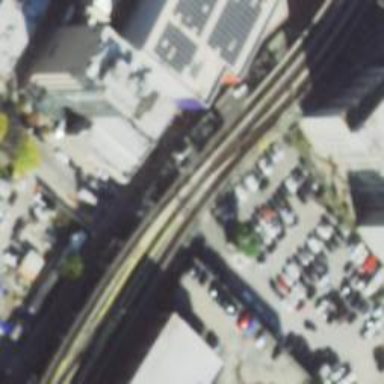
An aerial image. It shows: Bridge with electrified rails.